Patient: sex M, age 47
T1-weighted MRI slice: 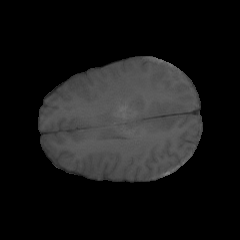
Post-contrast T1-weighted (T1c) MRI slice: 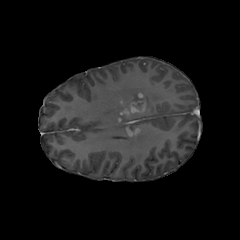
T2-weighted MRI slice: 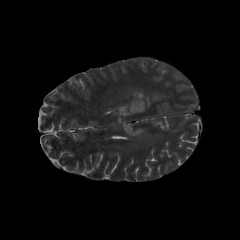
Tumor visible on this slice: yes
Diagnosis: Glioblastoma, IDH-wildtype
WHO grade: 4